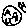
Label: moon